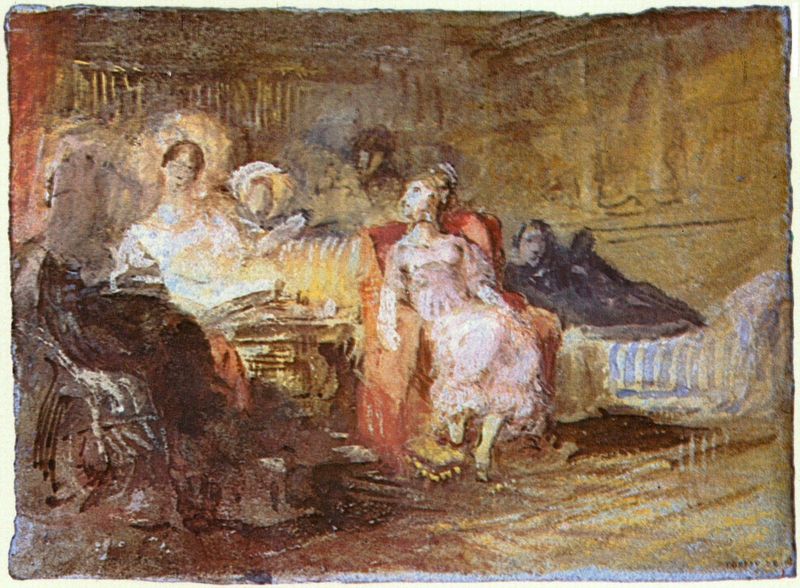
Titel: Ein Salon
Künstler: William Turner
Standort: London
Institution: British Museum
Schlagwörter: blau, dunkel, gemälde, gruppe, kopf, mann, schatten, weiß, aquarell, frauen, gelb, impressionismus, menschen, ocker, sitzen, stadt, bar, braun, bunt, busen, damen, fenster, frankreich, frau, frisur, grau, haar, hell, holz, hut, hüte, kleid, kleider, kreide, köpfe, licht, männer, orange, pastell, profil, raum, schwarz, skizze, stuhl, szene, säule, säulen, tisch, zimmer, dame, rot, beige, expressionismus, gesellschaft, haube, malerei, anzug, gesichter, kappe, wand, blass, mensch, stehen, bild, innenraum, möbel, vorhang, öl, boden, gold, interieur, sessel, stoff, decke, familie, blatt, perlen, rosa, engel, papier, sofa, wohnzimmer, liegen, studie, abstrakt, farbe, linien, dielen, hocker, saal, schemel, rundbogen, salon, monet, lesen, gestreift, kerze, streifen, bett, bretter, couch, chaiselong, chaiselonge, unscharf, wände, barfuss, krank, buch, diwan, lehnstuhl, kreise, leinwand, entwurf, liege, schein, heiligenschein, verschwommen, verwischt, nimbus, dekce, ölskizze, lichtquelle, holzvertäfelung, fresko, undeutlich, chaiselongue, ottomane, heilig, gloriole, shwarz, vorlesen, ungenau, lagern, heiligenscheine, nimben, sof, bordell, verwaschen, kanapee, amusement, rohrstuhl, bodendielen, gols, hütre, caisloge, fusschemel, safa